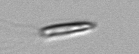
Label: Chrysochromulina